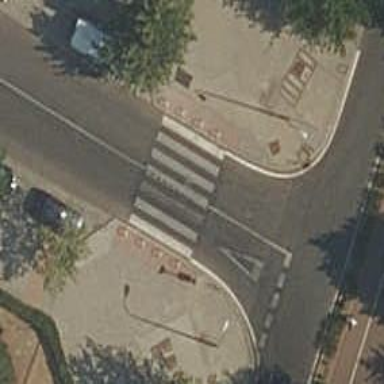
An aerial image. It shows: Zebra crossing on the road.